Field crop: maize
Growth stage: 1
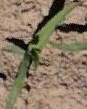
Species: maize